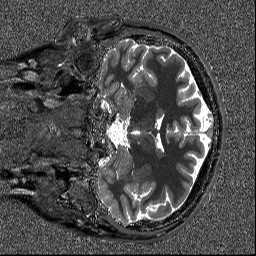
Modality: T1map
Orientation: coronal
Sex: male